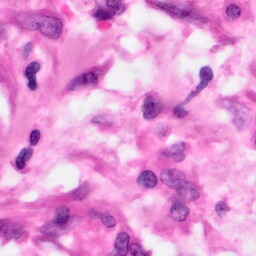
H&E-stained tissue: Pancreatic